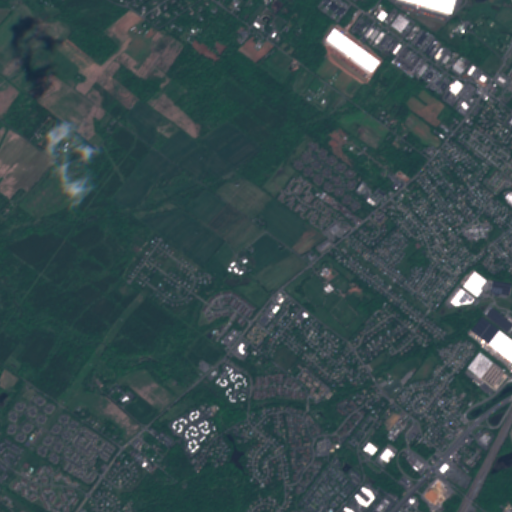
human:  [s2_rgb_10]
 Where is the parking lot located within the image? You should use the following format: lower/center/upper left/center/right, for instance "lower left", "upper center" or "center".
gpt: There is no parking lot in the image.